Question: This is the problem statement given to me:

'''
create or replace function disp_player_name (play_id in number)
return varchar is status_name varchar(100);
begin
select country into status_name from player where id=play_id;
return status_name; exception
when no_data_found then status_name := 'No such country'
return status_name;
end;/
'''
where should I use the 'case' to print the status as given in the problem statement?
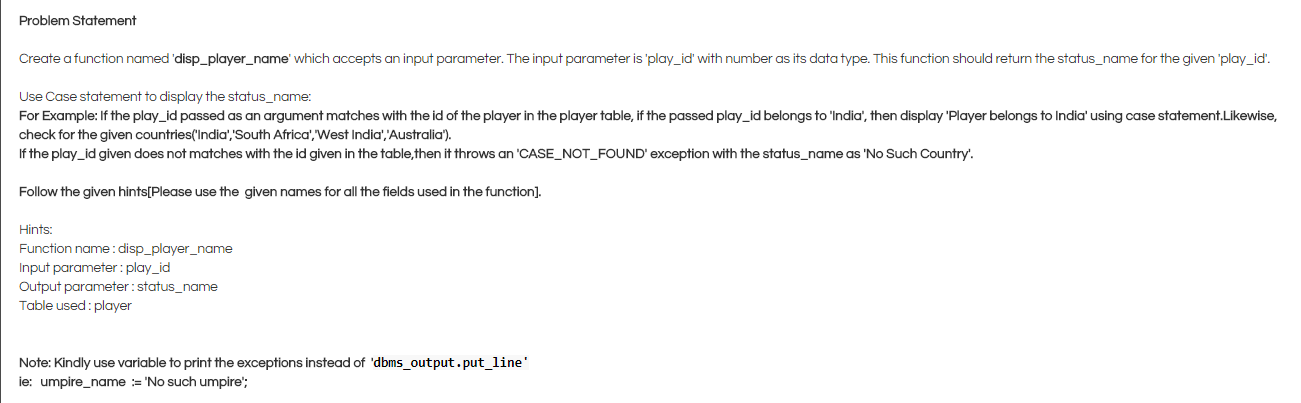
Answer: This definitely seems like homework, but right after your SELECT INTO.
'''
create or replace function disp_player_name (play_id in number)
return varchar is status_name varchar(100);
begin
select country into status_name from player where id=play_id;
CASE
WHEN status_name = 'India' THEN
status_name := 'Player belongs to India';
END CASE;
return status_name;
exception
when CASE_NOT_FOUND then status_name := 'No such country'
return status_name;
end;/
'''